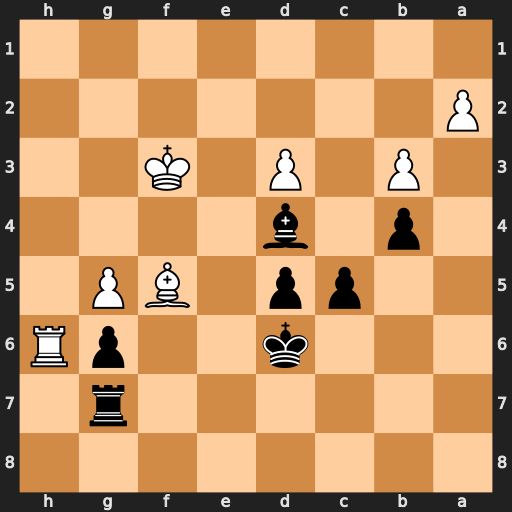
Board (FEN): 8/6r1/3k2pR/2pp1BP1/1p1b4/1P1P1K2/P7/8
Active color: b
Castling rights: -
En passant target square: -
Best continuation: Rf7 Rxg6+ Ke5 Kg4 Rxf5